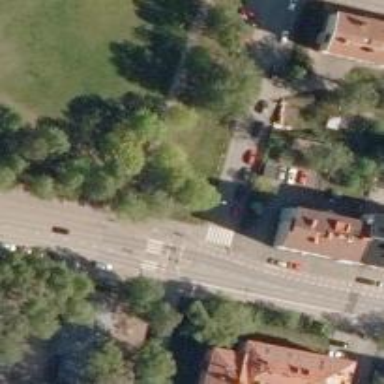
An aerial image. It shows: Asphalt cycleway with crossing.